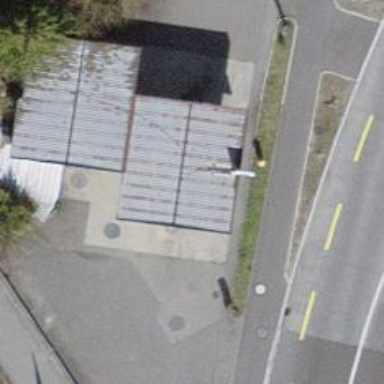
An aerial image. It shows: Fuel station.